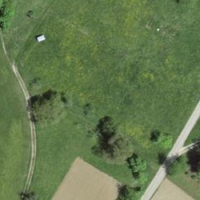
EUNIS habitat code: 52
Species observed at this site:
Lathyrus vernus
Lamium galeobdolon